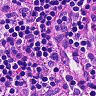
Metastatic tissue present: no